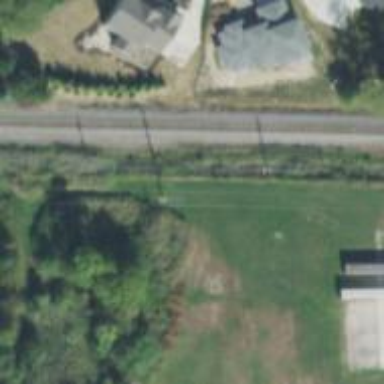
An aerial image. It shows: Power pole.